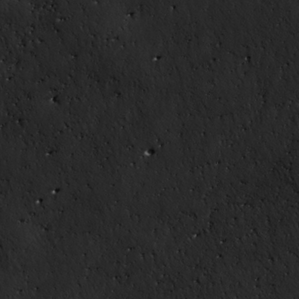
Label: non_frost